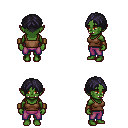
a pixel art fantasy rpg character, female body template, orc, green skin, brown pirate shirt, magenta pants, raven parted hairstyle, leather bracers, four views (front, back, left, right), 2x2 character sprite sheet, small pixel art, hard edges, no anti-aliasing